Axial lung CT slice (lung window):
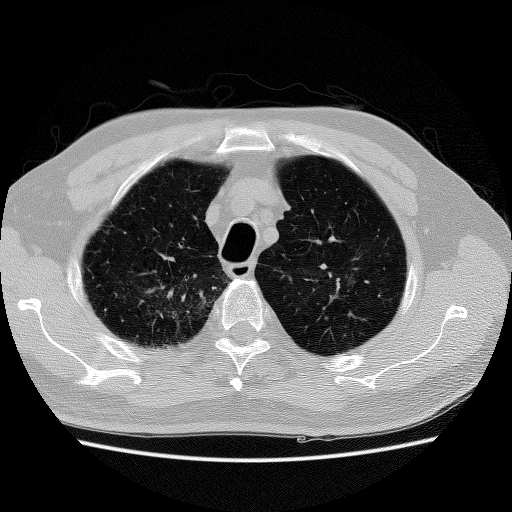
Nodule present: no